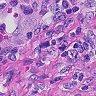
Metastatic tissue present: no